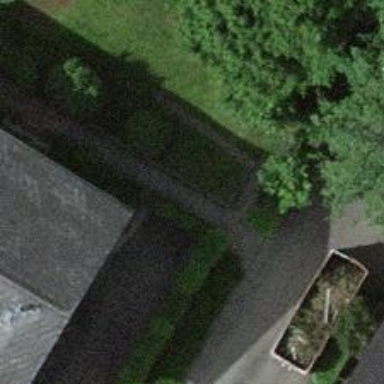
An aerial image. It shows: Parking entrance.